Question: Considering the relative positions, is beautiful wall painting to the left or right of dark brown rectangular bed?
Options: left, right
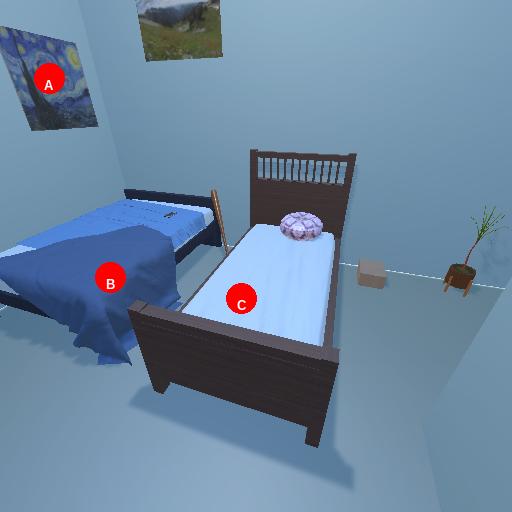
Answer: left